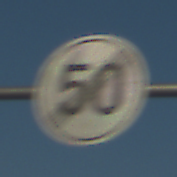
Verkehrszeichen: EndeGeschwindigkeit50
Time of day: MorningAfternoon
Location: Outdoor (Nature)
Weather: Clear
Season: NotSpecified
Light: Natural